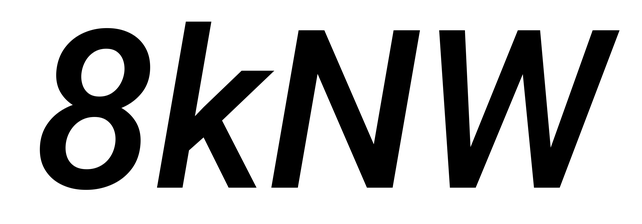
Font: Roboto-Italic_Medium_Italic